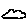
Label: cloud